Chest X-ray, AP view. Patient: 46 years old, sex M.
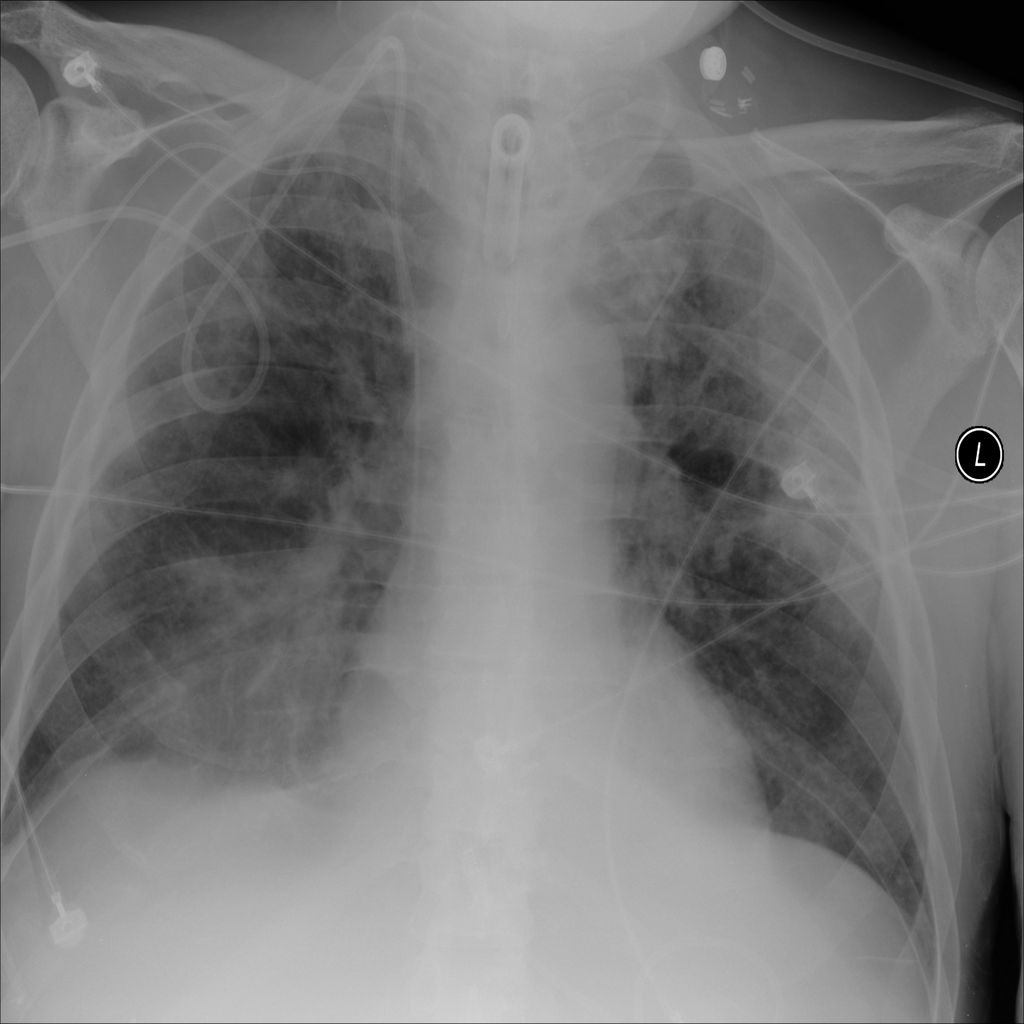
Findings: No Finding